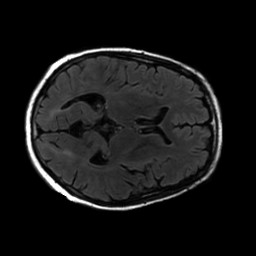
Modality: FLAIR
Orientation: axial
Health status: ill
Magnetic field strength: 3 T